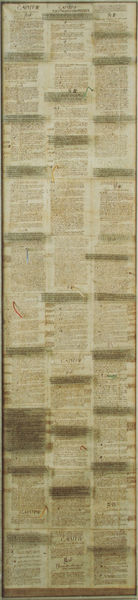
Titel: Brevier + Manifest - palimpseste menifeste
Künstler: Gerhard Hoehme
Standort: Düsseldorf
Institution: Gerhard und Magarete Hoehme-Stiftung
Schlagwörter: dunkel, schatten, weiß, ocker, ausschnitt, braun, grau, hell, schwarz, beige, hochformat, malerei, lang, rahmen, felder, schlank, drei, schrift, papier, moderne, abstrakt, modern, grafik, linien, spalten, spur, detail, schmal, streng, streifen, dünn, striche, unscharf, buch, rechteck, druck, schraffur, zeitung, quer, struktur, gelblich, format, kästchen, lewitt, markierung, kalender, reckteck, aufwärts, angestrichen, anzeigen, druckfahne, huchformat, kleinanzeigen, markiert, marlierungen, schreffuren, textmarker